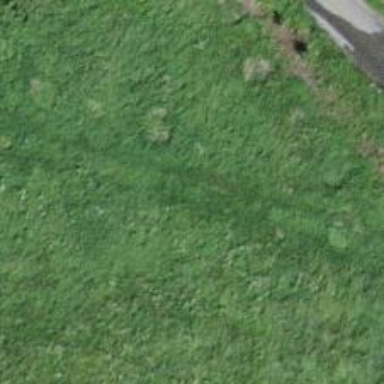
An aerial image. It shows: Grass track.